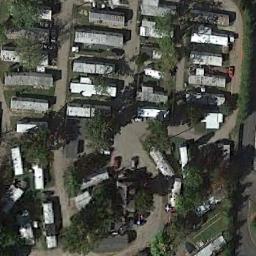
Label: mobile_home_park